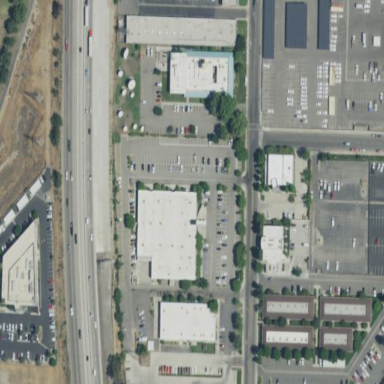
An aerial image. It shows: Commercial area.